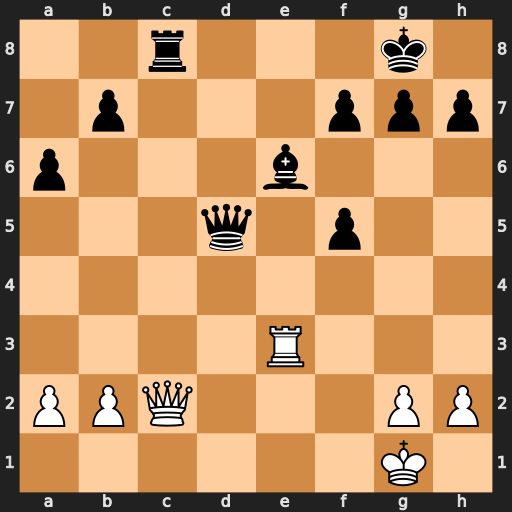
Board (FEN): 2r3k1/1p3ppp/p3b3/3q1p2/8/4R3/PPQ3PP/6K1
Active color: w
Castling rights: -
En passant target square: -
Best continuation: Qxc8+ Bxc8 Re8#